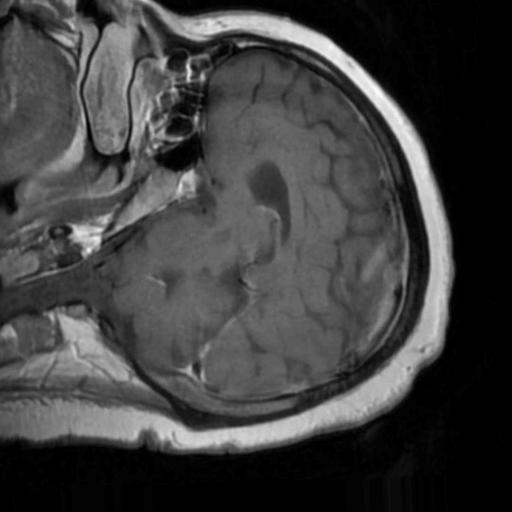
Label: brain_tumor